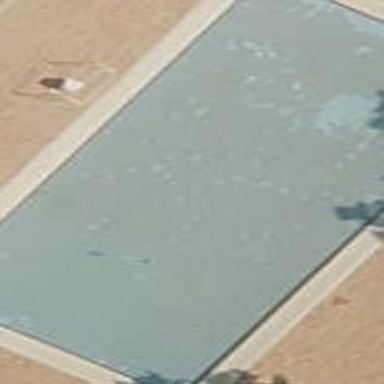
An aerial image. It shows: Outdoor swimming pool on leisure land.